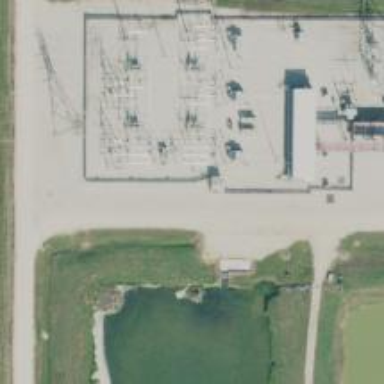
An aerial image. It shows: Switch for power supply.